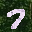
Label: 7